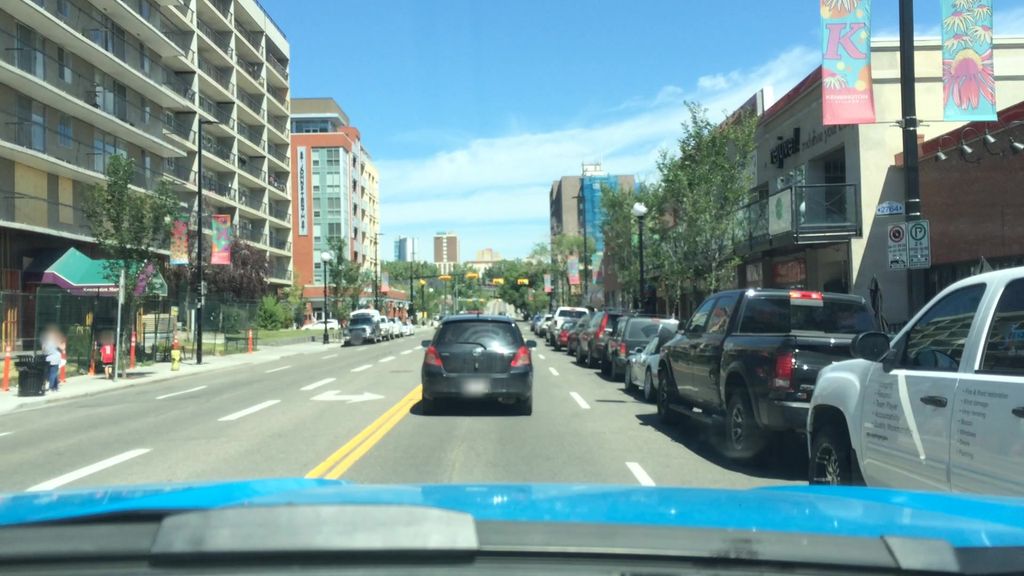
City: calgary